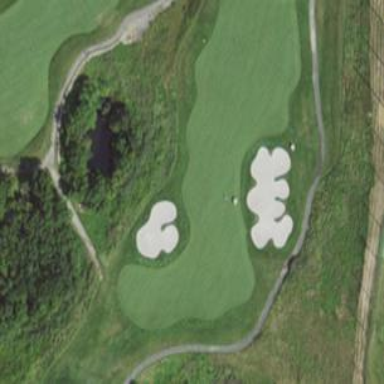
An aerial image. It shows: Golf hole.